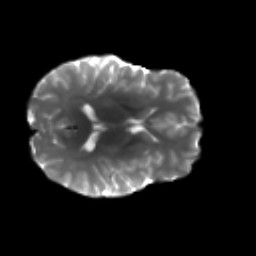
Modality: T2w
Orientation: axial
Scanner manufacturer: siemens
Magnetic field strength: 3 T
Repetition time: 4.16 s
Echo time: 0.0806 s